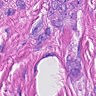
Metastatic tissue present: yes